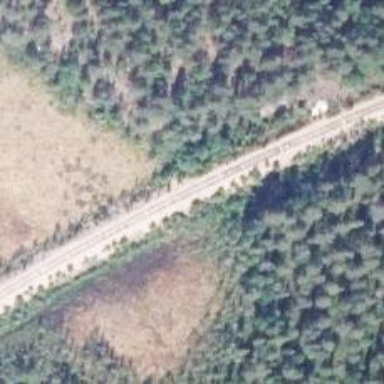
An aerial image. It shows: Disused railway.